Aerial crown-view tile of a tropical tree (Barro Colorado Island, Panama), acquired 20250715:
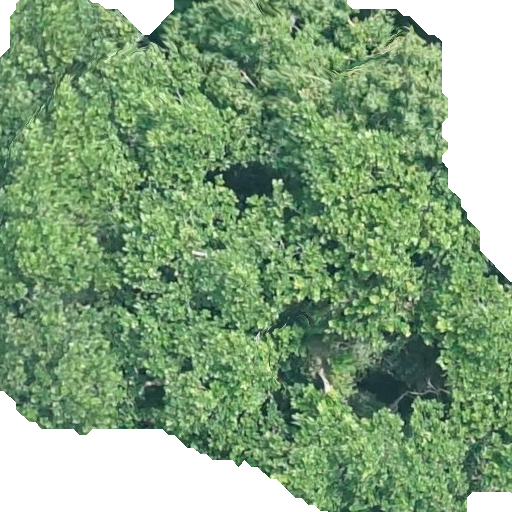
Species: Anacardium excelsum
GBIF accepted scientific name: Anacardium excelsum
Crown area: 363.649 m²